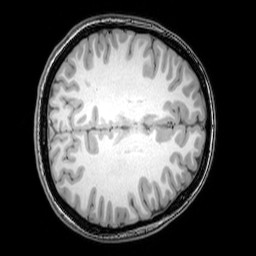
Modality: T1w
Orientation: axial
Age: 22
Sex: female
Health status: healthy
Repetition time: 0.081 s
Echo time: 0.037 s